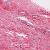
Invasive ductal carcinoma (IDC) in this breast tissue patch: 0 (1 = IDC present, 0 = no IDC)